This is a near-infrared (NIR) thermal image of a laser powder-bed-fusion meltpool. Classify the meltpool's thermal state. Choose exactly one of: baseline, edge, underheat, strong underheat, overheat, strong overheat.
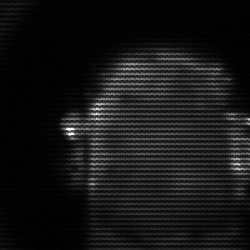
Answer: baseline